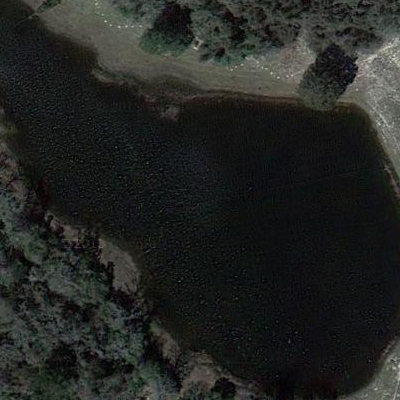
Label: dRiverLake